Interaction volume radius: 10 \u00c5
Interaction volume height: 30 \u00c5
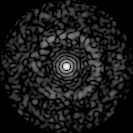
Disorder parameter: 0.8283